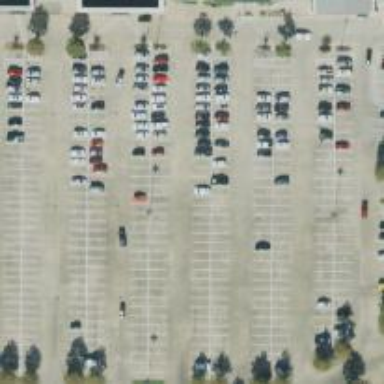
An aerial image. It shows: Parking space is available.